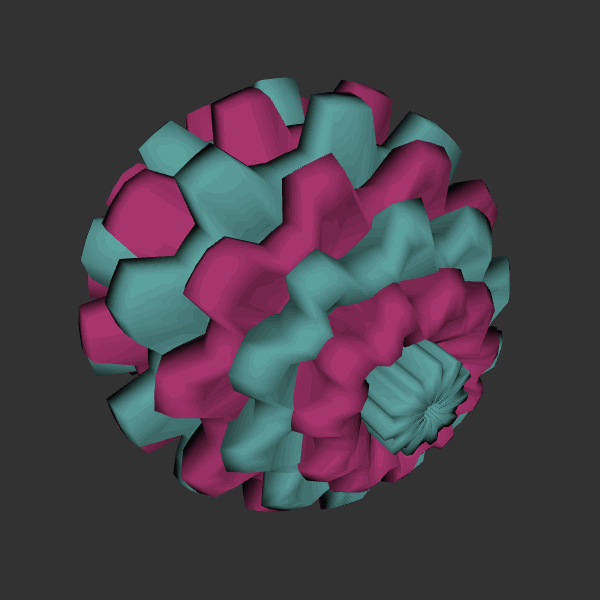
Background: dark